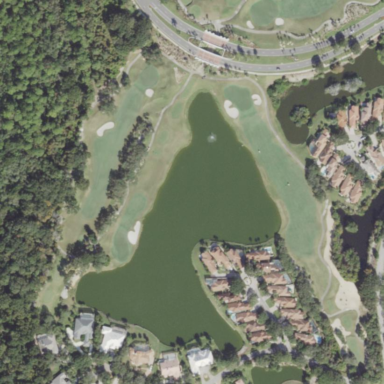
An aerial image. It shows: Golf course.